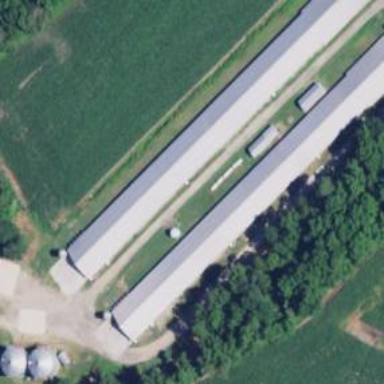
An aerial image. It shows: Farm auxiliary building.